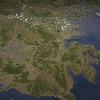
Label: land